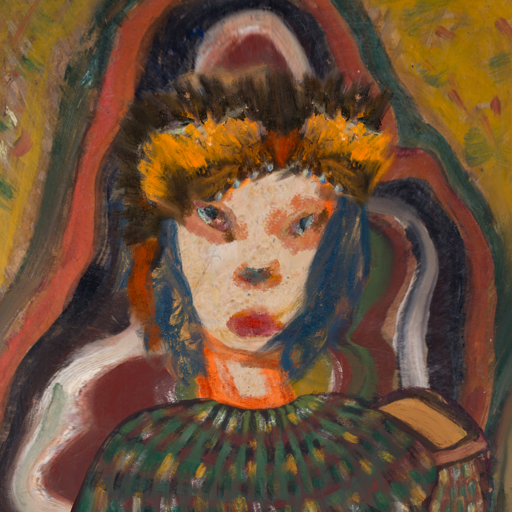
Background: AfterRaid, Head And Neck Front: Rupkatha, Face Front: Boggyland, Bust: After_Raid, Hair Front: InTheSun, Head Accessory: Gypsy_Queen, Second Necklace: Blank, Necklace: Blank, Baby: Blank